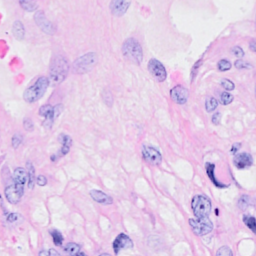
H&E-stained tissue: Breast